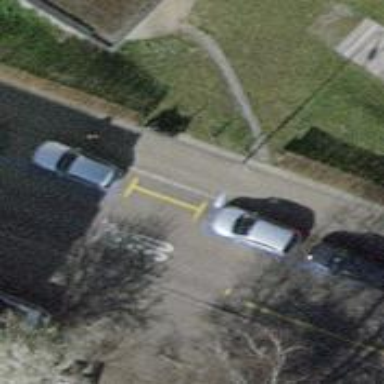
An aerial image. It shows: Bollard barrier.